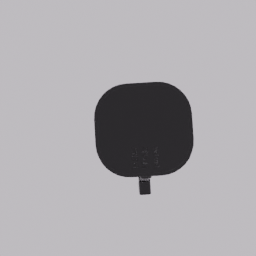
Label: appliances